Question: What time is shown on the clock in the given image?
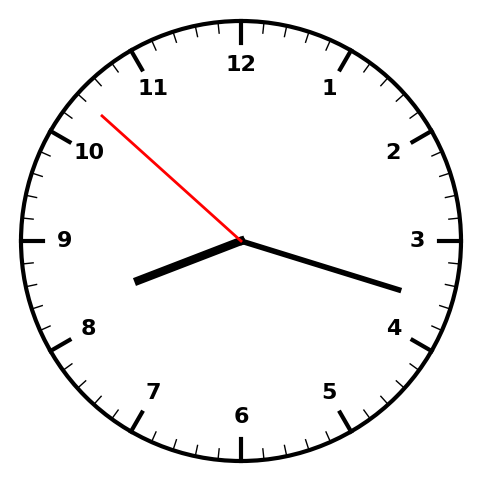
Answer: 08:17:52